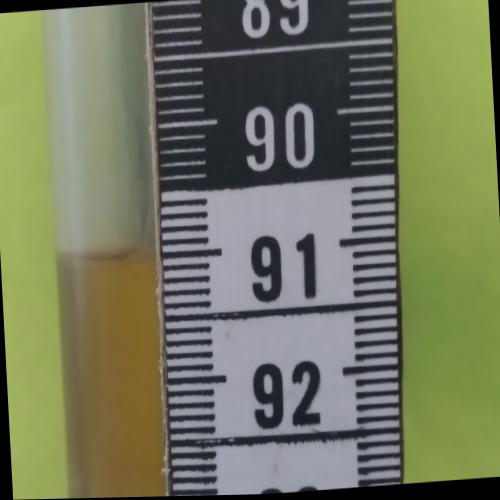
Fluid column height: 91.0 cm